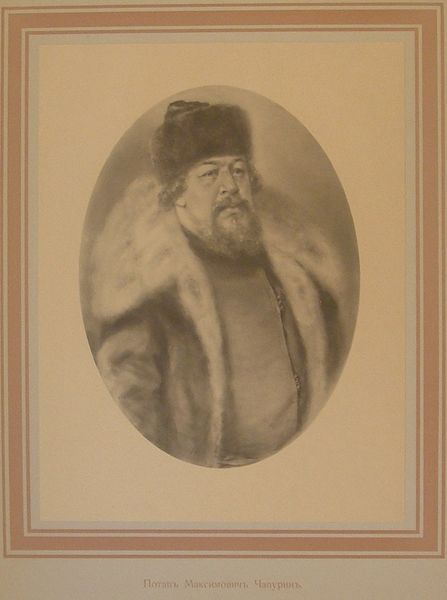
Titel: Potap Maksimovich Chapurin, Potap Maksimovich Chapurin
Künstler: Petr Mikhailovich Boklevskii
Standort: Amherst (Massachusetts, USA)
Institution: Mead Art Museum, Amherst College
Schlagwörter: hat, king, men, oil, priest, red, white, black, grey, hair, nose, portrait, print, man, eyes, noble, drawing, paper, frame, oval, coat, fur, mouth, etching, sketch, beard, jacket, photo, letters, person, clothes, historical, history, square, charcoal, shirt, russia, russian, text, mustache, moustache, praint, life drawing, merchant, russina, reference, war lord